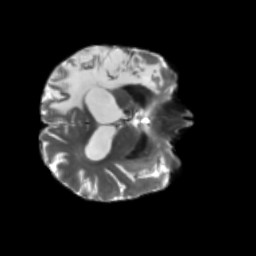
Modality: T2w
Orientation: axial
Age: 52
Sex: male
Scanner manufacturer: siemens
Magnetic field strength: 3 T
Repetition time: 5.25 s
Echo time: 0.08 s